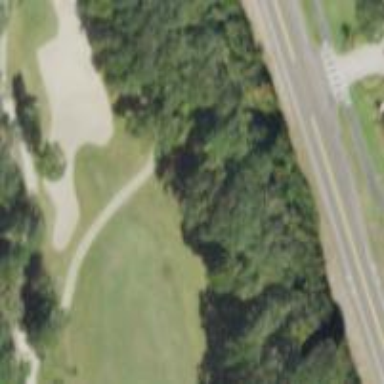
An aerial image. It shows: Service road used as golf cart path.